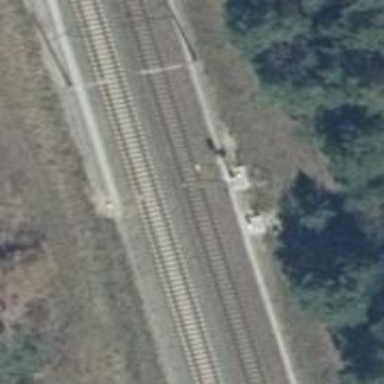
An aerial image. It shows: Railway signal with block marker for train protection.